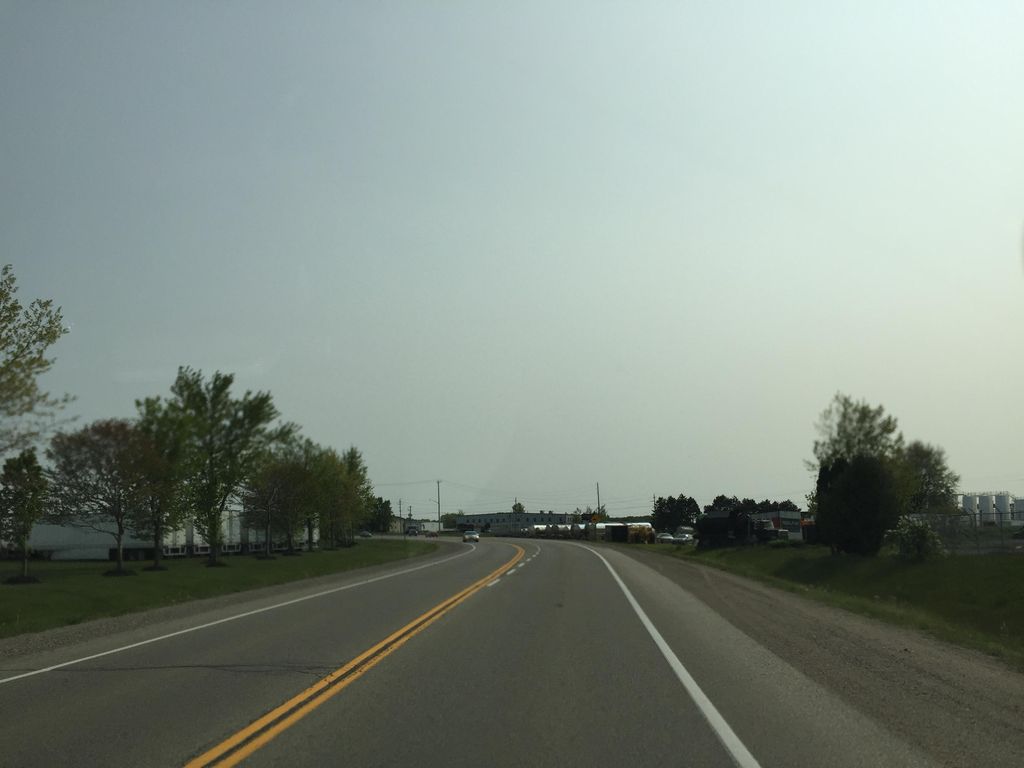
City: kitchener-waterloo